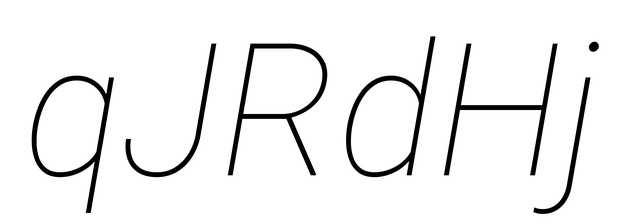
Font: Roboto-Italic_Thin_Italic